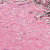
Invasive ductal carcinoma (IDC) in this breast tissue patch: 0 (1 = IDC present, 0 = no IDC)